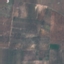
Land use / land cover class: PermanentCrop